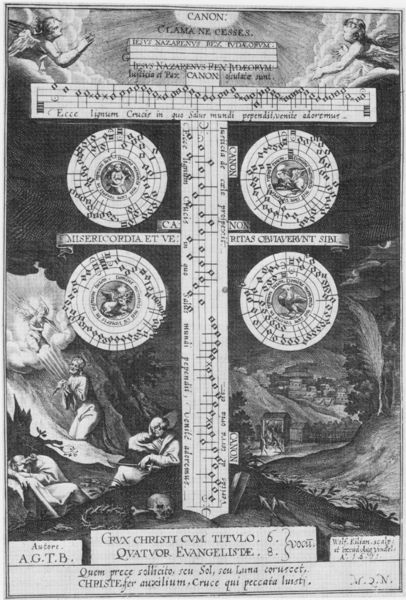
Titel: CANON: CLAMA NE CESSES.
Künstler: Wolfgang Kilian
Standort: Wolfenbüttel
Institution: Herzog August Bibliothek
Schlagwörter: baum, berg, flügel, gott, himmel, mann, nackt, wasser, weiß, wolken, bäume, landschaft, menschen, sitzen, stadt, grau, männer, schwarz, szene, zeichen, gras, weg, wolke, hochformat, meschen, bibel, schädel, natur, wind, sonne, gewand, blatt, gesang, musik, kreis, rund, engel, schrift, schlafen, schlafende, düster, noten, berge, dorf, grafik, graphik, herbst, winter, figuren, fluß, sturm, palme, palmwedel, frühling, knochen, vier, buch, kreuz, strahlen, druck, schwarz-weiß, radierung, stich, illustration, text, knien, kreise, beschriftung, beten, gebet, kranz, skelett, totenkopf, christus, jesus, mittelalter, knieen, chor, erscheinung, kanon, zeilen, jünger, kupferstich, totenschädel, wort, lied, latein, lateinisch, medaillons, kalender, passion, canon, wplken, shcwarz, notation, inri, christus am ölberg, kreuzesbalken, vier evangelien, ölberg, veritas, misericordia, evangelsite, notendruck